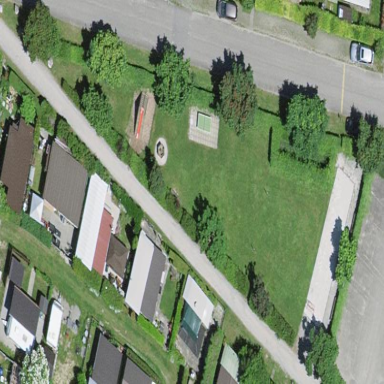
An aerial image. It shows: Bench on grass in playground area.